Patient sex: F
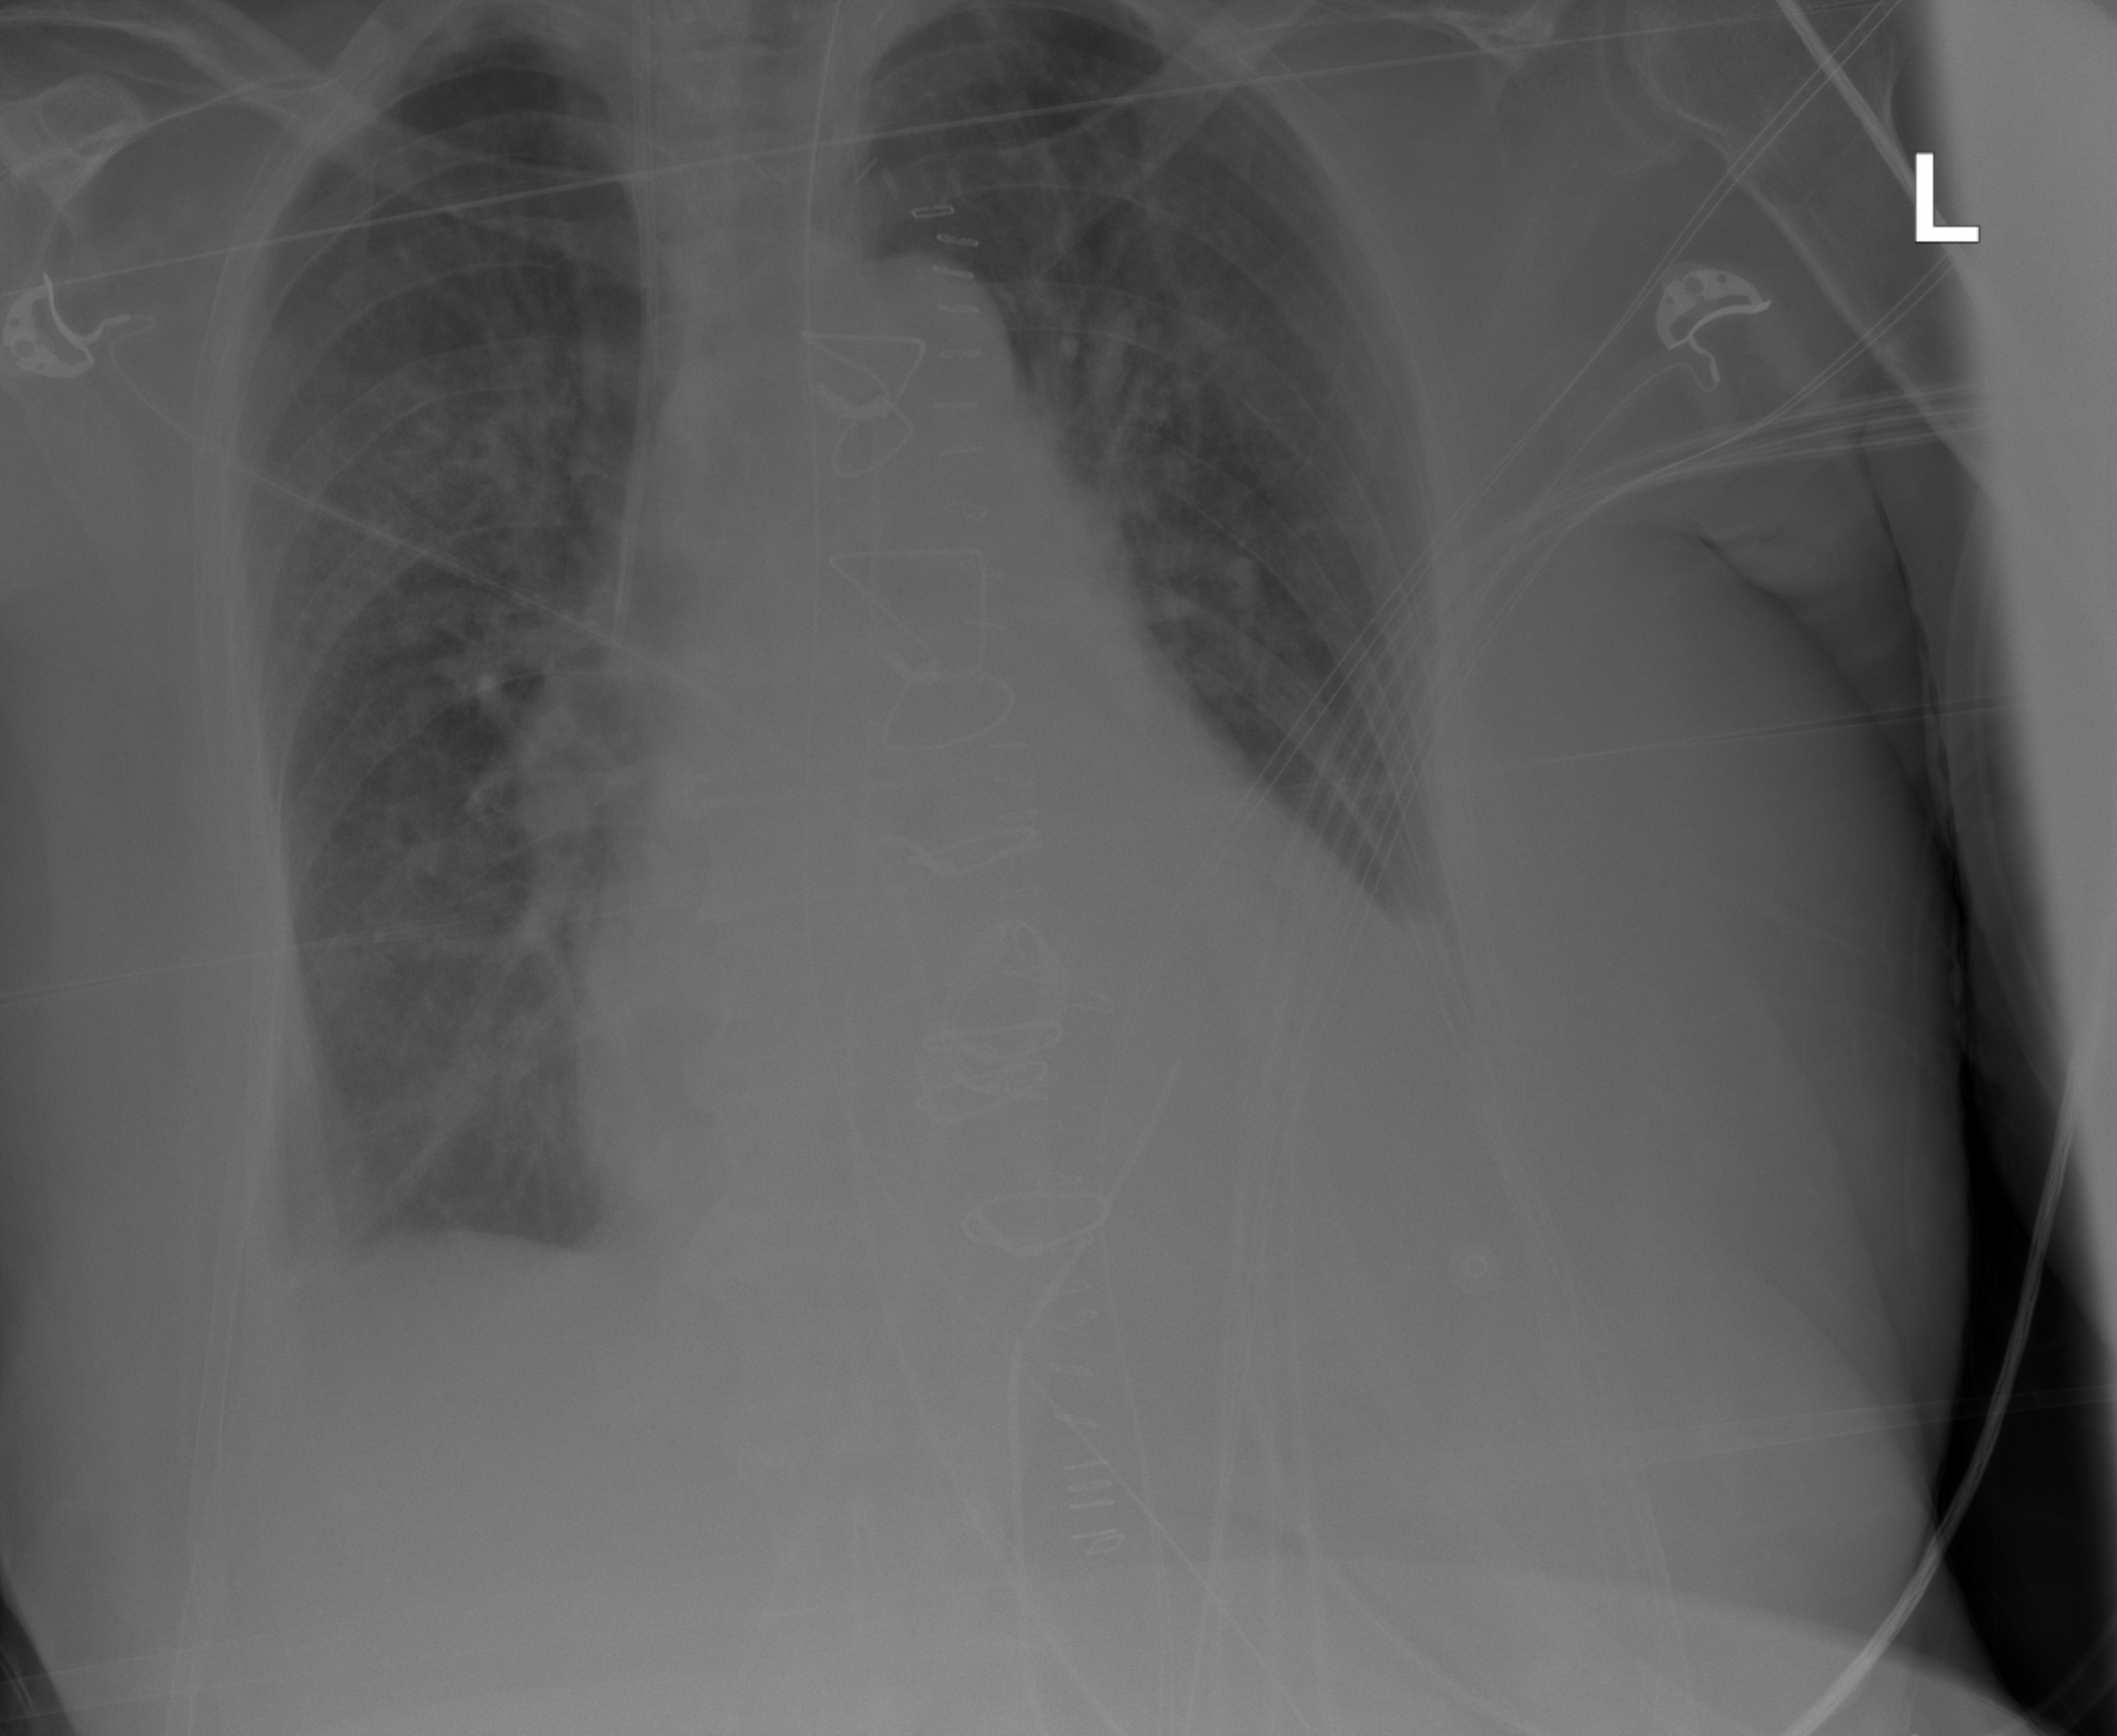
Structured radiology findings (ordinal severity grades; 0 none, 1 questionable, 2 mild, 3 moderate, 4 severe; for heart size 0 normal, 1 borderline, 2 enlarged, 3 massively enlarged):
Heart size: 2
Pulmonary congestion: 2
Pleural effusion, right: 2
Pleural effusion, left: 1
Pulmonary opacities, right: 0
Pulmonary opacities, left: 0
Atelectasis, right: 2
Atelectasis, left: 2